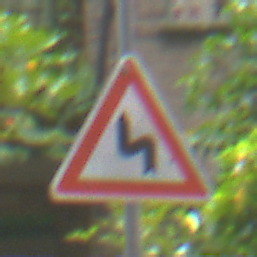
Verkehrszeichen: DoppelkurveZunaechstLinks
Umgebung: Outdoor, Urban
Tageszeit: MorningAfternoon
Wetter: Overcast
Licht: Natural
Jahreszeit: NotSpecified
Kontrast: LowContrast